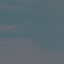
Land use / land cover: SeaLake